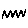
Label: zigzag